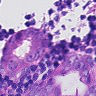
Metastatic tissue present: yes